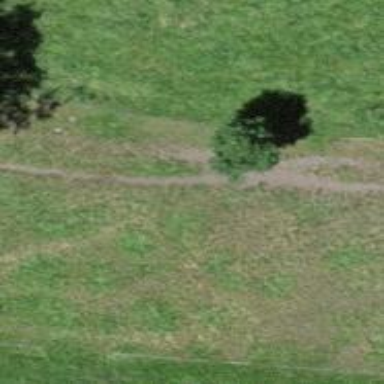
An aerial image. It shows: Broadleaved tree with lush leaves.